Current action and preconditions to check: trajectory_clear

Your task: For each precondition in the list above, predict whether it will hold at this action.

Consider the current scene as observed from the mobile robot's camera, and analyze the predicted future states of all dynamic agents (e.g., people, animals, vehicles, or any moving entities) within the NEXT SECOND.

IMPORTANT: Only answer "very likely" if you are absolutely certain—based on strong, clear evidence—that a dynamic agent will violate the precondition in the predicted future state. Do NOT answer "very likely" for unlikely, ambiguous, or low-probability risks.

Ask yourself for each precondition: Is there a high probability, with clear and convincing evidence, that the predicted future states of any dynamic agent will interfere with the predicted future state of the currently executing action within the NEXT SECOND, causing that precondition to fail?

Assess the risk level based on these predictions. Use "likely" or "very likely" if motions create a clear risk of interference.

Use "neutral" or "improbable" if agents are nearby but their predicted paths are clearly diverging or non-conflicting.

Failure Risk Categories: "very improbable", "improbable", "neutral", "likely", "very likely"

Answer Format: Output ONLY the probability_of_failure value from these categories: "very improbable", "improbable", "neutral", "likely", "very likely"

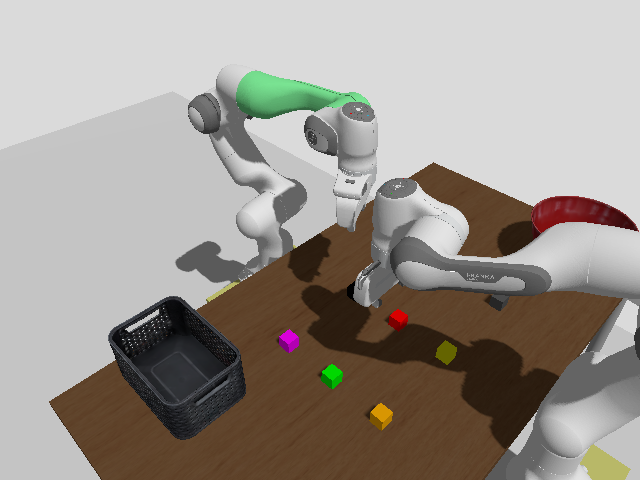

Answer: neutral